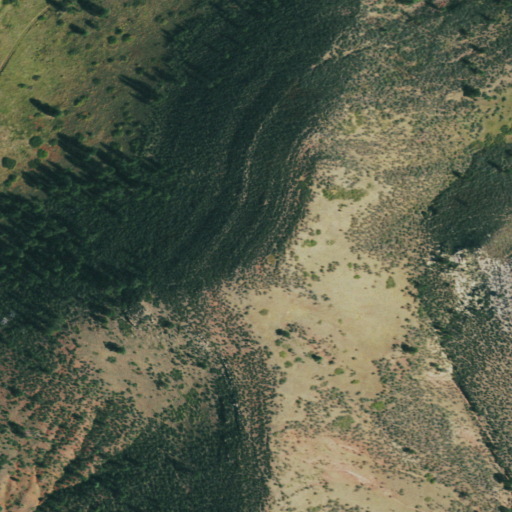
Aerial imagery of mountain in Colorado named Red Hill containing shrub, grassland, and evergreen forest